Question: We're making a simple 2D game in Java. Every time we draw images they are jagged and look awful. We can anti-alias the text, but our images are in non-vector formats, so we can not apply anti-aliasing to them. We want to smooth our .JPG images (they were created with the maximum quality in Photoshop): is there a way to programmatically accomplish this?

'''
BufferedImage goplaybut = ImageIO.read(getClass().getResourceAsStream("/gameover/goplaybut.jpg"));
g.drawImage();
Graphics2D g2d = (Graphics2D) g;
g2d.setRenderingHint(RenderingHints.KEY_ANTIALIASING, RenderingHints.VALUE_ANTIALIAS_ON);
'''
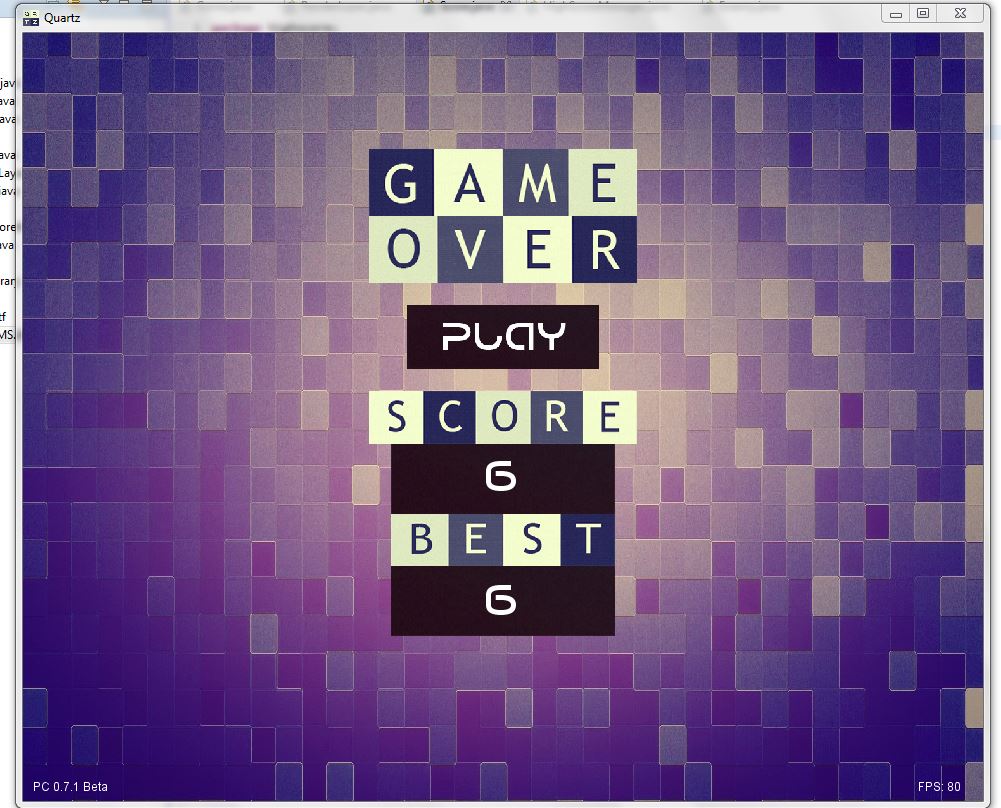
Answer: Try adding some interpolation:
'''
g2d.setRenderingHint(RenderingHints.KEY_INTERPOLATION, RenderingHints.VALUE_INTERPOLATION_BILINEAR);
'''